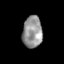
Tissue: skin
Cell type: Epithelial cells
Senescence score: 0.2734
Nuclear area (px): 614
Mean DAPI intensity: 147.635